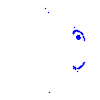
Particle: kaon